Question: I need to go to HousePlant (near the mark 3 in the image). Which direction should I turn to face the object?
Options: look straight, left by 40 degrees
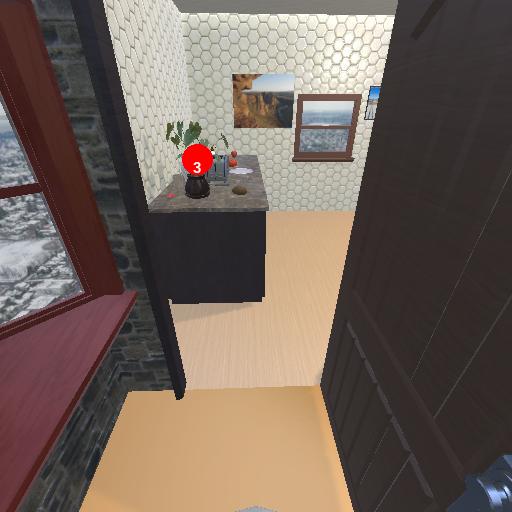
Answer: look straight